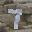
Label: 7